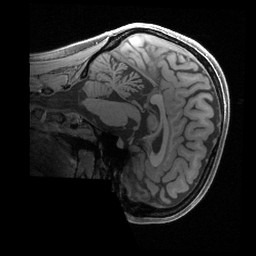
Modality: T1w
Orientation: sagittal
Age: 24
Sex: female
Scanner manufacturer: siemens
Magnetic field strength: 3 T
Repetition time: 2.4 s
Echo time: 0.00241 s